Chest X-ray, PA view. Patient: 37 years old, sex M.
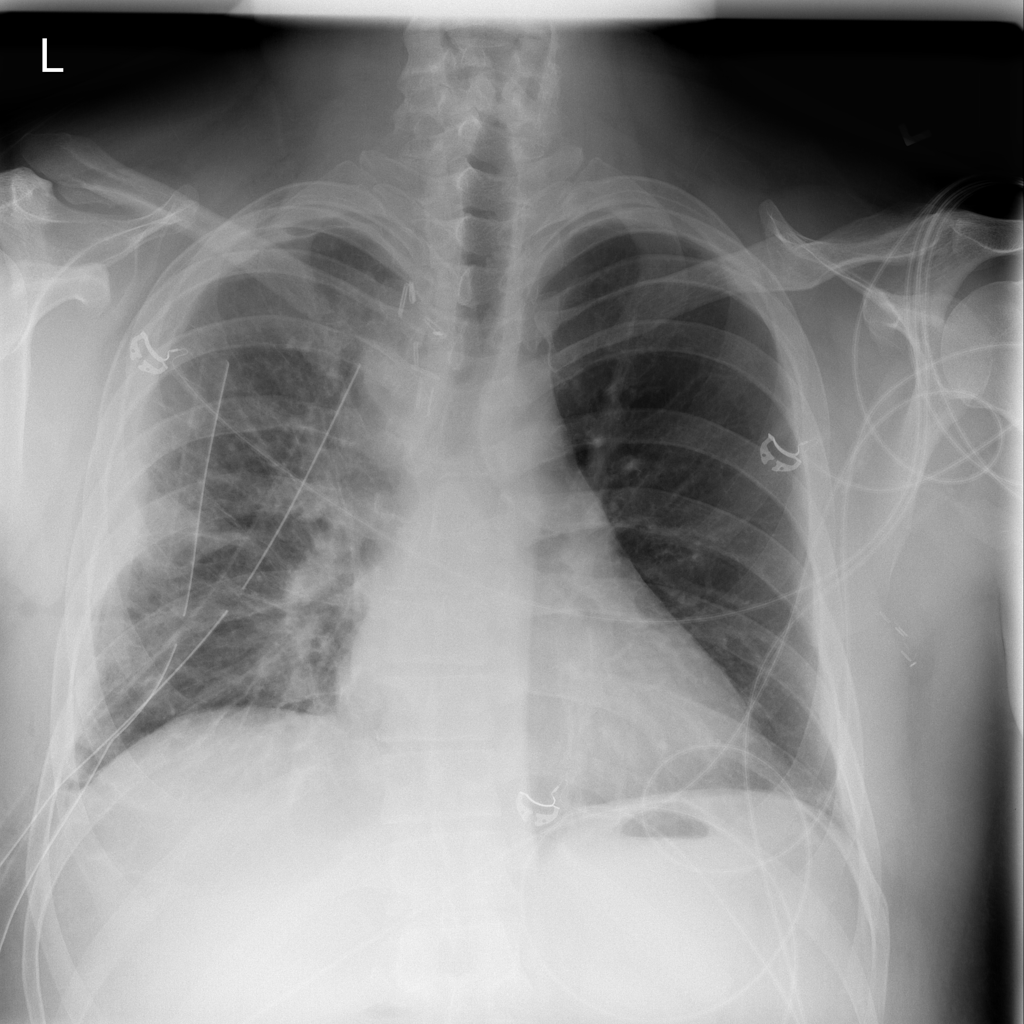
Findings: No Finding